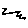
Label: zigzag